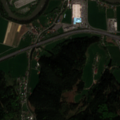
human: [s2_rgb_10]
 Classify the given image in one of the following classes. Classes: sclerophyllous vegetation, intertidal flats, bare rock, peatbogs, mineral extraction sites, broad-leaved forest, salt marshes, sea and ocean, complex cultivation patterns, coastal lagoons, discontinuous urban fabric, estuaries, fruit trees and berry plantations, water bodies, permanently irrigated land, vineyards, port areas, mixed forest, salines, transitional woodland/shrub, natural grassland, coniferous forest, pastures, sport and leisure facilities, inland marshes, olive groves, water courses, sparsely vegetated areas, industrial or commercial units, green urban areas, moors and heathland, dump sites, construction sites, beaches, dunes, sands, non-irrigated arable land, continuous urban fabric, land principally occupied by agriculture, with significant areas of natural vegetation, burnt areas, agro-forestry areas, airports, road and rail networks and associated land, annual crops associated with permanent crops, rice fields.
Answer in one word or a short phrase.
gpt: discontinuous urban fabric, pastures, complex cultivation patterns, coniferous forest